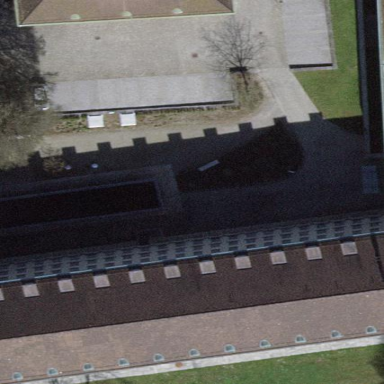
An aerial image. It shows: Building with hipped roof.